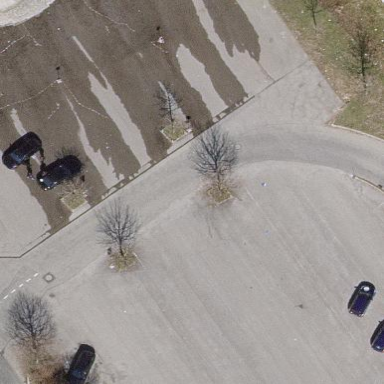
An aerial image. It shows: Parking area with surface.